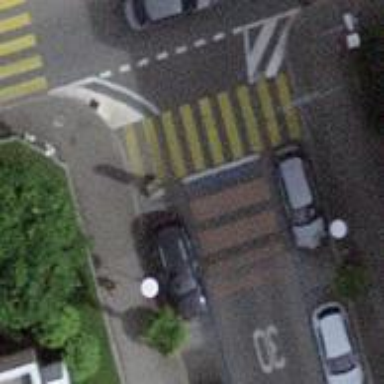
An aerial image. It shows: Crossing with traffic signals.